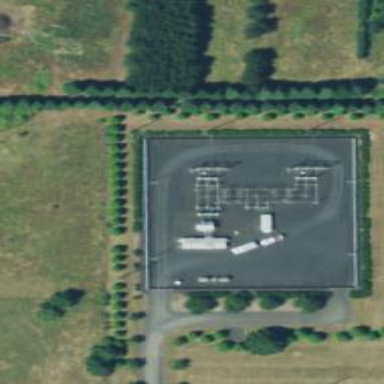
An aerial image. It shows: Fence surrounds minor distribution substation.